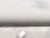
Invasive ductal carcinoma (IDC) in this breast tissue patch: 0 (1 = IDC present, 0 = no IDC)